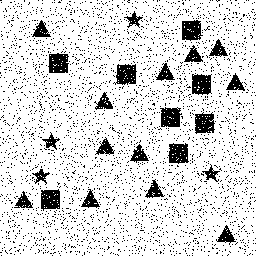
Squares: 8
Triangles: 12
Stars: 4
Total shapes: 24